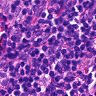
Metastatic tissue present: no